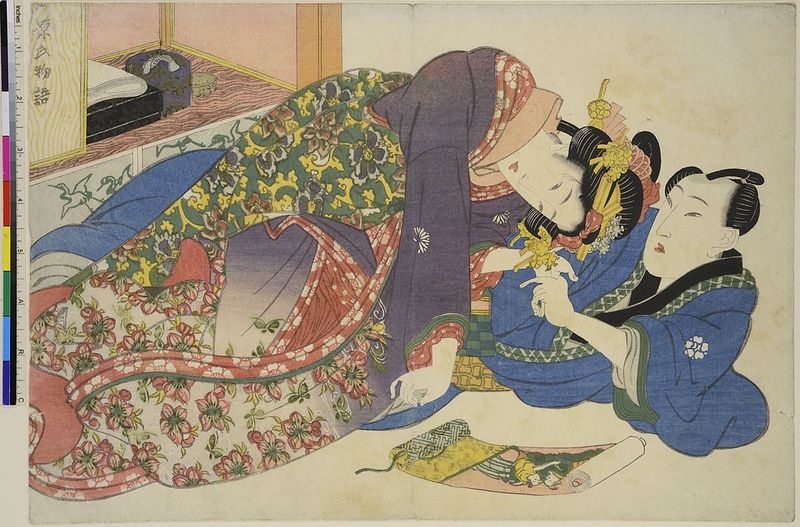
Titel: Shunga-Lektion
Künstler: Utagawa Kunisada
Standort: Hamburg
Institution: Museum für Kunst und Gewerbe Hamburg
Schlagwörter: aquarell, blumen, zeichnung, holzschnitt, japan, liebe, werbung, buch, geisha, druckgraphik, druckgrafik, liebespaar, konkubine, liebende, zeit, farbholzschnitt, bordell, edo, reproduktionen, geischa, hokusai, druckerzeugnisse, blumen+, shunga, querrolle